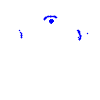
Particle: electron